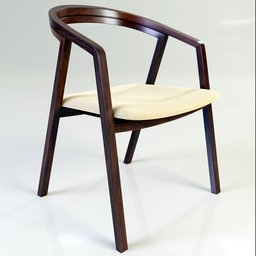
Label: furniture